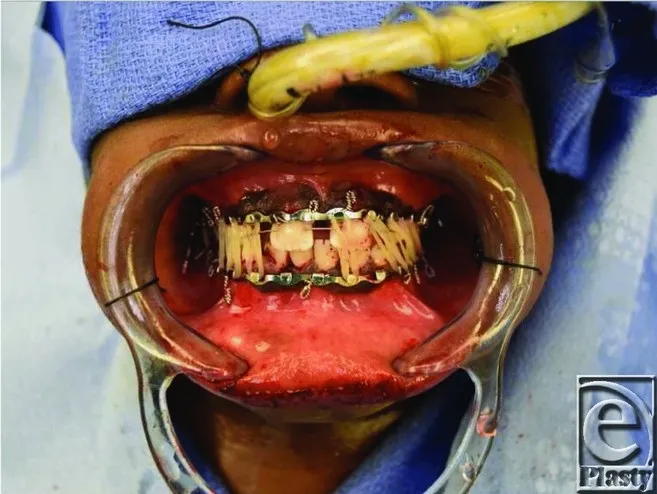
Maxillomandibular fixation with dynamic elastic therapy; fixating elastics; class I elastics on the right and class II elastics on the left.
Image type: medical_photograph (oral_photograph)